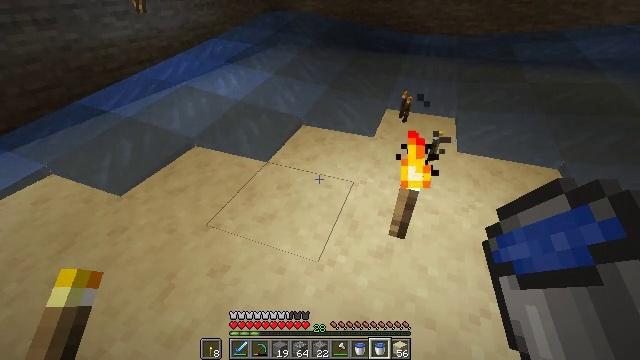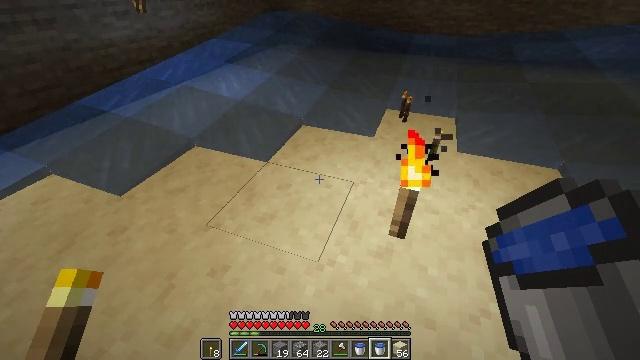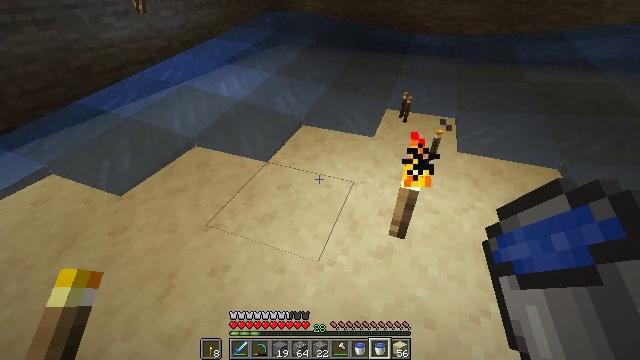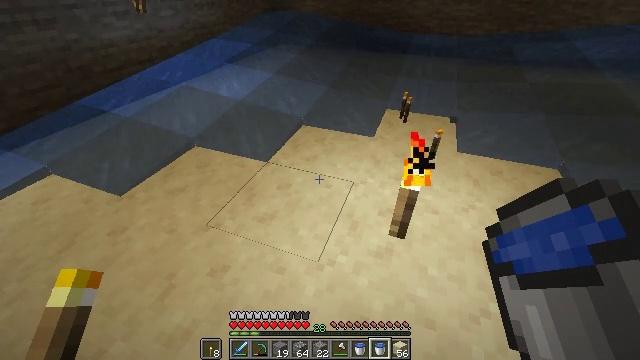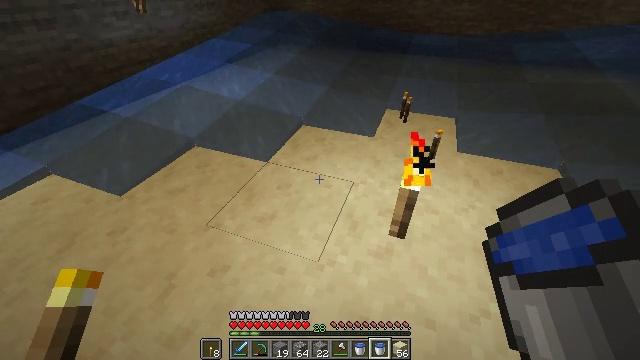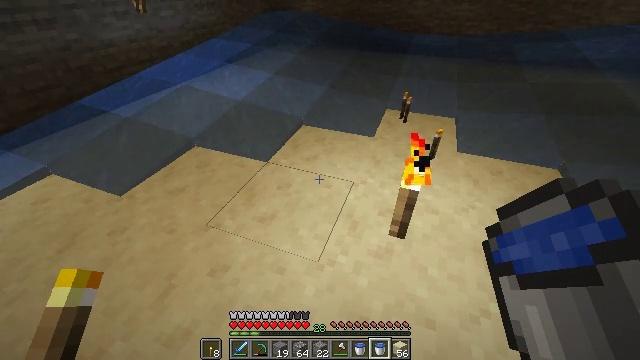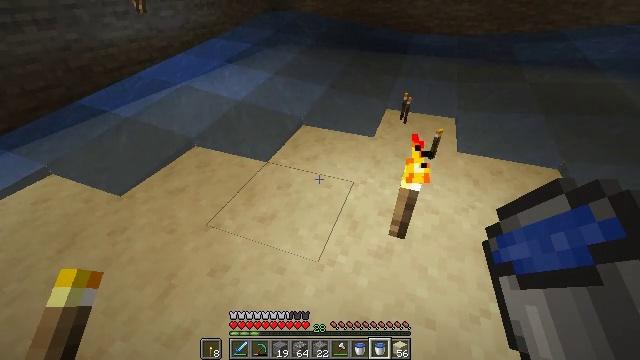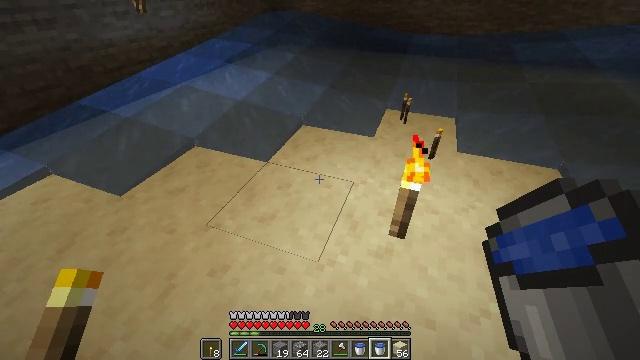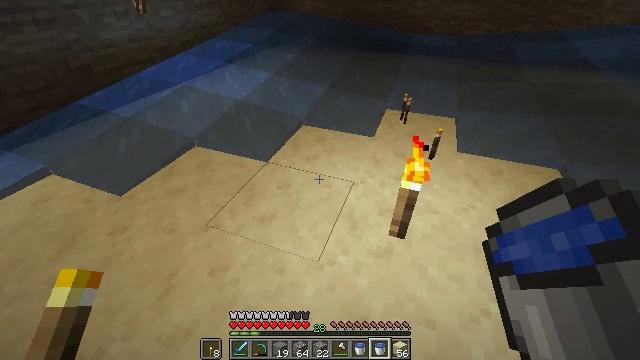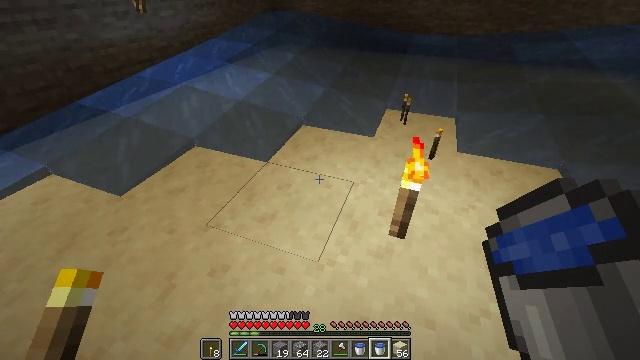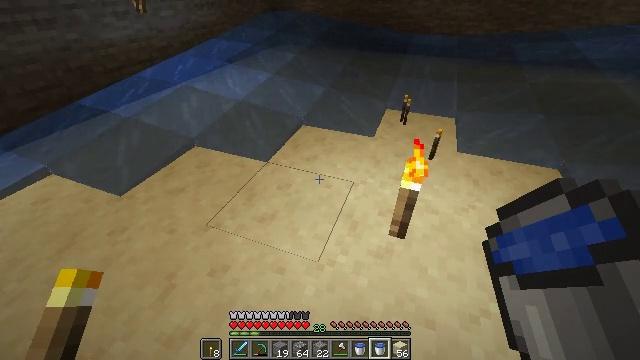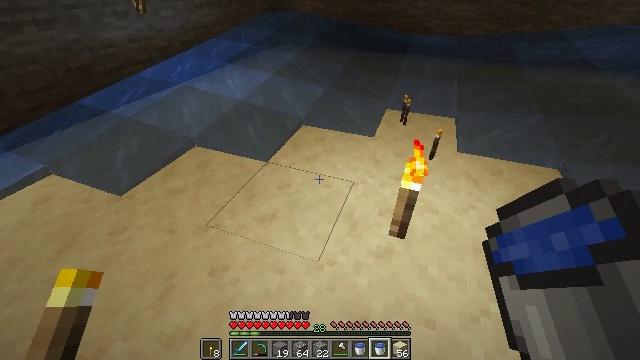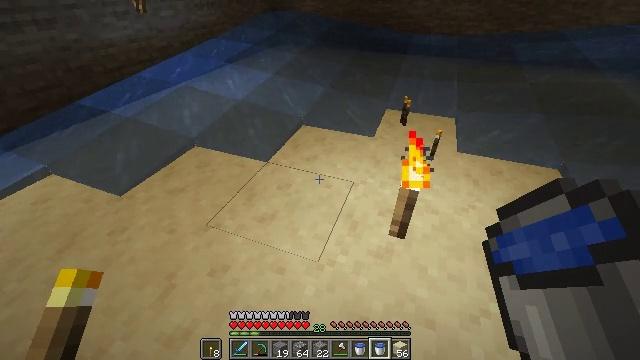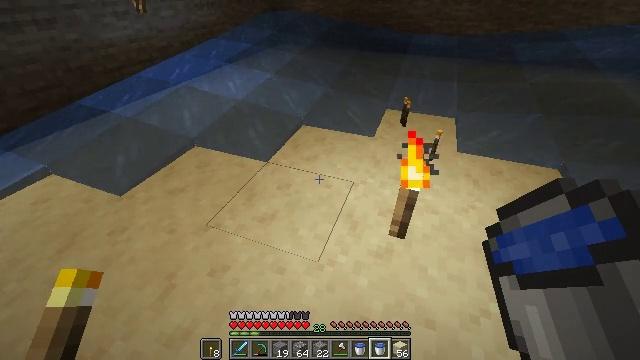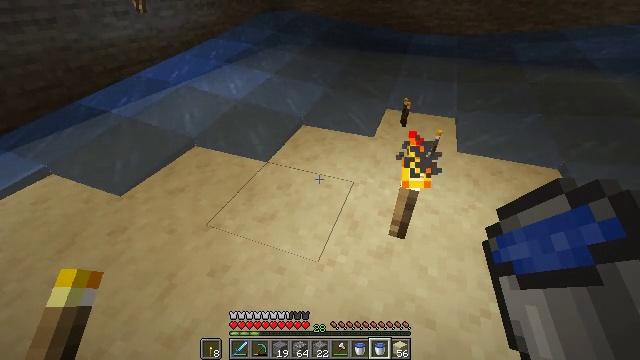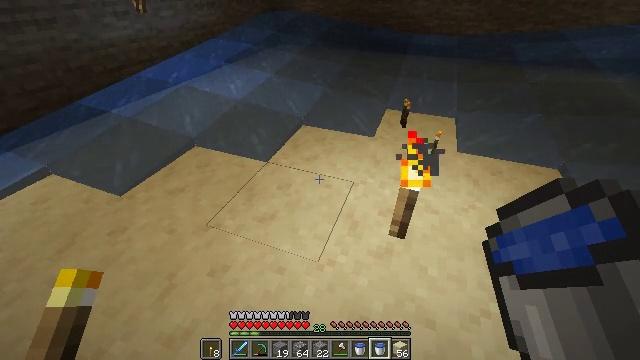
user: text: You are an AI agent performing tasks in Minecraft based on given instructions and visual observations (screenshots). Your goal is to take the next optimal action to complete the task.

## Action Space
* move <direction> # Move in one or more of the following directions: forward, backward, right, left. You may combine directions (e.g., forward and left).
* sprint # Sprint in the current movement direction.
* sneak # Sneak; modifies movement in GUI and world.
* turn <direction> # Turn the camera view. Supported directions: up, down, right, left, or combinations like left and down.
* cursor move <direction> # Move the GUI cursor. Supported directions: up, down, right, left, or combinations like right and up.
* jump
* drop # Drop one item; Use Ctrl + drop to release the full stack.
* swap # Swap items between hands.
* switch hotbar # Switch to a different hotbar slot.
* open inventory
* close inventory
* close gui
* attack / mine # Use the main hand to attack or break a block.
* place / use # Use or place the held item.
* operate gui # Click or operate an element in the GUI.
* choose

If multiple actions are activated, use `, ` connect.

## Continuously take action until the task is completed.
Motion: motion action
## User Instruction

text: Mine the sandstone slab for reuse.
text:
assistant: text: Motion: no_op
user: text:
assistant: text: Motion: no_op
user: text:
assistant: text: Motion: no_op
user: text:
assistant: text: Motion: no_op
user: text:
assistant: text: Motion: no_op
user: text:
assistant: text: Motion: no_op
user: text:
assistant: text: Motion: no_op
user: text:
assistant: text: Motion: no_op
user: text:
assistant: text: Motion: no_op
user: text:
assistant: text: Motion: no_op
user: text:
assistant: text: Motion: no_op
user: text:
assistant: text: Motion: no_op
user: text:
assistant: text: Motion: no_op
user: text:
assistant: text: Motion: no_op
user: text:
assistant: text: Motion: no_op
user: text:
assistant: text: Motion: no_op
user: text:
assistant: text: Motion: no_op
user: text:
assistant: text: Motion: no_op
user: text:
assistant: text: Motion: no_op
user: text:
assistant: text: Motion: no_op
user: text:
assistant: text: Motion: no_op
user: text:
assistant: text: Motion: no_op
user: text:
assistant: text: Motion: no_op
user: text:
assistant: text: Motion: no_op
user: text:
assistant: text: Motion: no_op
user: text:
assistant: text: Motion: no_op
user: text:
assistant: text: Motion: no_op
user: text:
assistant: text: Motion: no_op
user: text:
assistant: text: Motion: no_op
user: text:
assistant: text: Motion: no_op